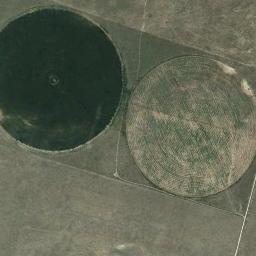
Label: circular_farmland